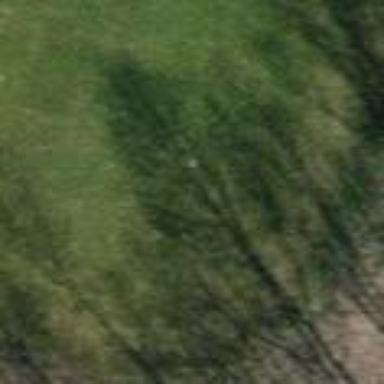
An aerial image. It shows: Grassy area designated as golf tee.